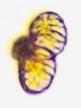
Label: Margalefidinium